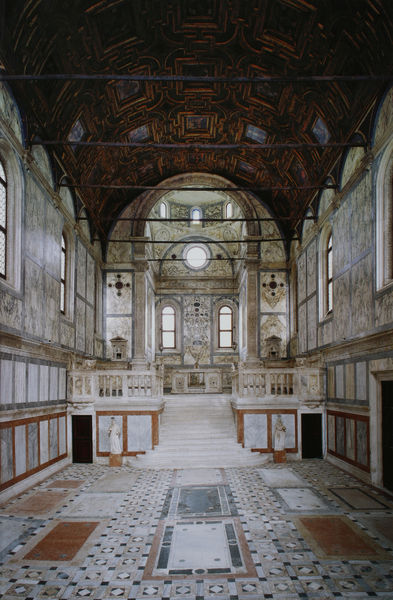
Titel: Inneres, Blick zum Presbyterium
Künstler: Pietro Lombardo
Standort: Venedig
Institution: Santa Maria dei Miracoli
Schlagwörter: dunkel, flügel, schatten, weiß, fenster, hell, licht, marmor, stützen, blick, rot, muster, architektur, stein, innenraum, felder, kirche, boden, interieur, decke, innen, rund, skulptur, schiff, ansicht, bogen, italien, fußboden, saal, rundbogen, treppe, treppen, wandmalerei, geländer, innenansicht, stufe, stufen, halle, foto, fotografie, photographie, bögen, wände, eisen, halterung, arkade, gewölbe, kreuz, balustrade, fliesen, holzdecke, kacheln, mosaik, altar, photo, kirchenschiff, lettner, statuen, sicht, kanzel, langschiff, rosette, gräber, apsis, fresken, chor, kapelle, halter, kasetten, kassettendecke, fresko, marmorboden, fließen, register, christentum, sakralbau, mamor, bauwerk, photografie, kirhce, kasettendecke, leonardo, tonnengewölbe, einschiffig, bogenfenster, längsschiff, absis, tabernakel, eglise, katholisch, skulpture, bodenmosaik, sixtinische kapelle, marbre, chrit, eingezogen, grabplatten, mozaik, fussbodenmuster, halterungen, kazetten, presbiterium, sixtinische kapele, k, ??